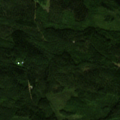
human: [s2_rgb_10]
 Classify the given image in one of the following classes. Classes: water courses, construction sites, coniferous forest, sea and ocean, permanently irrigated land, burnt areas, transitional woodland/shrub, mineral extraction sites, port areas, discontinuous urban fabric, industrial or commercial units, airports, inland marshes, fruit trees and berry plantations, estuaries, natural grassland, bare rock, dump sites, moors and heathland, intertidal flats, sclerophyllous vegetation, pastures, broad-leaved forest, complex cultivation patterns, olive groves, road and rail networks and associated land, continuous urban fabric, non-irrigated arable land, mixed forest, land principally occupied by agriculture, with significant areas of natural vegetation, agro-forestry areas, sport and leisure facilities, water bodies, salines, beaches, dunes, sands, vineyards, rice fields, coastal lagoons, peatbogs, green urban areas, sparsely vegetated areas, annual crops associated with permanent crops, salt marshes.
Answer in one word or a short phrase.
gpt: coniferous forest, mixed forest, transitional woodland/shrub